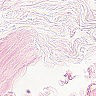
Metastatic tissue present: no